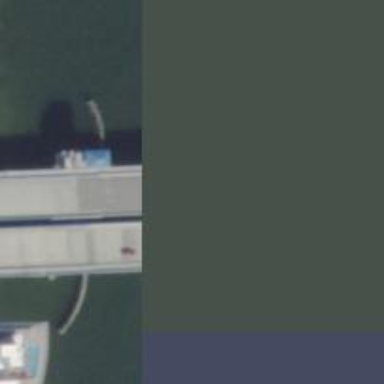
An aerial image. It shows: Primary highway on movable bascule bridge.